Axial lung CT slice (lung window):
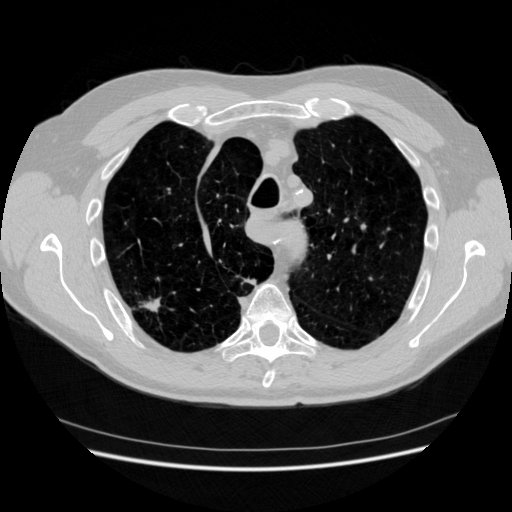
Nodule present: yes
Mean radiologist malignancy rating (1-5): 4.75